Question: Is the version display in wireshark trace (in my image) the version of SNMP used in communication?

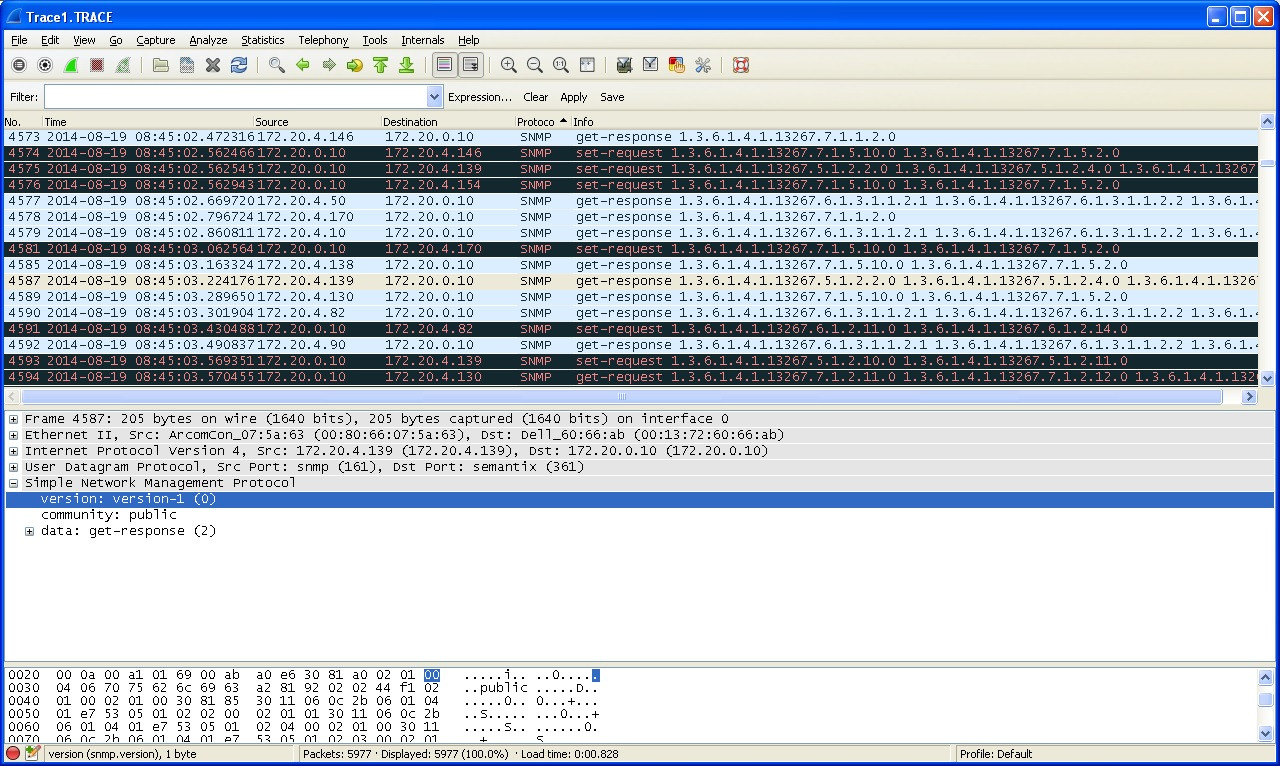
Answer: Yes, if you use version 2 you will see version: v2c (1) in wireshark.